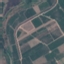
Land use / land cover: PermanentCrop